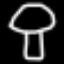
Label: mushroom